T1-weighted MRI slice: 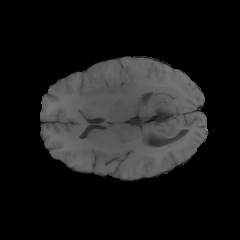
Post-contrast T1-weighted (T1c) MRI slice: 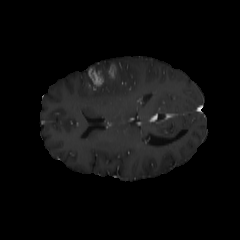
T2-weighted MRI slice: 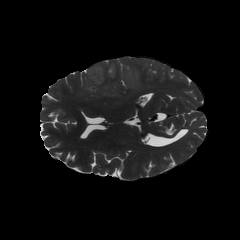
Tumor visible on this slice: yes